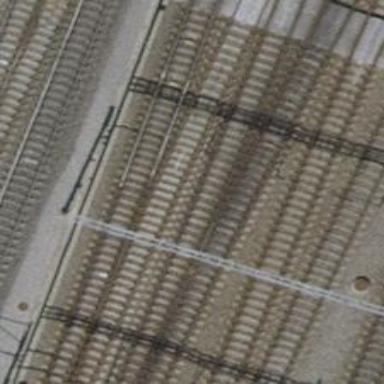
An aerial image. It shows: Single-track electrified railway siding with contact line for service.